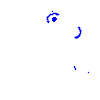
Particle: electron